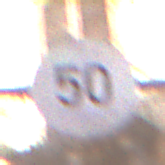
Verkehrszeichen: Geschwindigkeit50
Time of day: MorningAfternoon
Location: Outdoor (Urban)
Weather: PartlyCloudy
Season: NotSpecified
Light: Natural